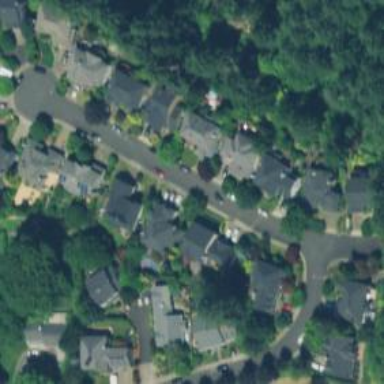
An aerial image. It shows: Residential road with sidewalk on the left.